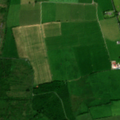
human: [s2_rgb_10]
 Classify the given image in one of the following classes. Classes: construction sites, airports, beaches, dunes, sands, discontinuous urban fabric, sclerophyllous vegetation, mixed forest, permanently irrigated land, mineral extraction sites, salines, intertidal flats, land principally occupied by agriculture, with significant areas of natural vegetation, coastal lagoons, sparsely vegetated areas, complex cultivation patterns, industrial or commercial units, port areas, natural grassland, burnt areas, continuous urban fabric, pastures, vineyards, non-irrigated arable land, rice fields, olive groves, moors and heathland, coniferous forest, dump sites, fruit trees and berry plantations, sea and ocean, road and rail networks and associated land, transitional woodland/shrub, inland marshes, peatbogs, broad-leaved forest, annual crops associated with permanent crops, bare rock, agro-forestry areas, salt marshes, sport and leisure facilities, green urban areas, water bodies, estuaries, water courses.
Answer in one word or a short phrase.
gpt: pastures, transitional woodland/shrub